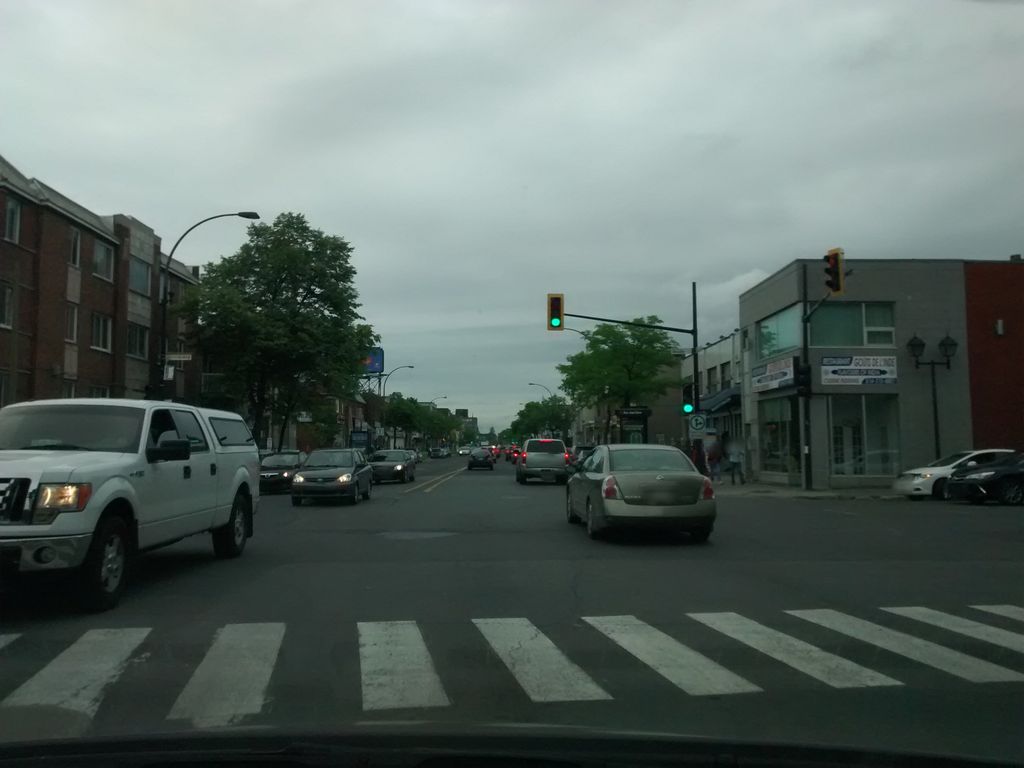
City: montreal